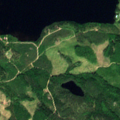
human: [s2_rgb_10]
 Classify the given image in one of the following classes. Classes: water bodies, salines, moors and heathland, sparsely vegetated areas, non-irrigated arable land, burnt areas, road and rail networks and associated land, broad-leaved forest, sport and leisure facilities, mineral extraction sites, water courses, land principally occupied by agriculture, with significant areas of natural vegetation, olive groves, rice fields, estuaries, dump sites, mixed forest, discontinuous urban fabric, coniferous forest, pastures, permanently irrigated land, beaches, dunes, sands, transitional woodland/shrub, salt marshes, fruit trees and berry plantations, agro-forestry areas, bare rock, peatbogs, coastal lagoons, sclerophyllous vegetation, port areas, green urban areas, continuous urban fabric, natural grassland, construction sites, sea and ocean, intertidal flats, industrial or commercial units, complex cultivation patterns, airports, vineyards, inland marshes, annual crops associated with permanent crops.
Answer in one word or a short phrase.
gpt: coniferous forest, mixed forest, transitional woodland/shrub, water bodies